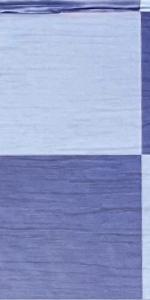
Label: Empty